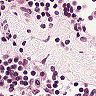
Metastatic tissue present: no